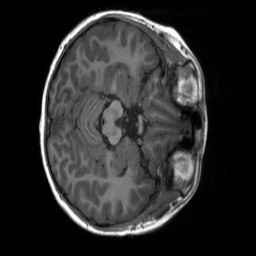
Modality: T1w
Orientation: axial
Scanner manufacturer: siemens
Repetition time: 2.3 s
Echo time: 0.00229 s